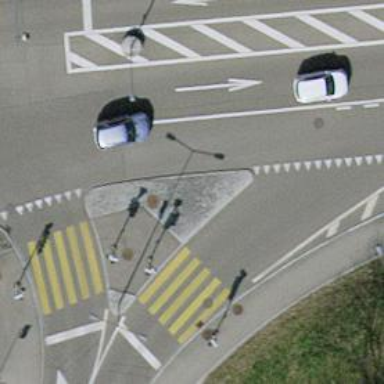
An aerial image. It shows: Traffic calming island.